Question: Hi i am beginner to java and doing small GUI using GridBagLayout. See the attached code and also the output . what i want is to place the JButtons on top left corner as per the position assigned in gridx and gridy . But it placing components in center instead of top left as expected , if i use Insets , gridx /gridy all that is working but not from proper coordinates so please see attached code and image and guide me about it
'''
public rect()
{
JPanel panel = new JPanel( new GridBagLayout());
GridBagConstraints gbc = new GridBagConstraints();
JButton nb1= new JButton("Button1 ");
JButton nb2= new JButton("Button2 ");
gbc.gridx=0;
gbc.gridy=0 ;
panel.add(nb1, gbc);
gbc.gridx=1;
gbc.gridy=1;
panel.add(nb2, gbc);
panel.setVisible(true);
JFrame frame = new JFrame("Address Book ");
frame.setDefaultCloseOperation (JFrame.EXIT_ON_CLOSE);
frame.setSize(300, 300 );
frame.add(panel);
frame.setVisible(true);
}
'''
: want these buttons on top left please guide me

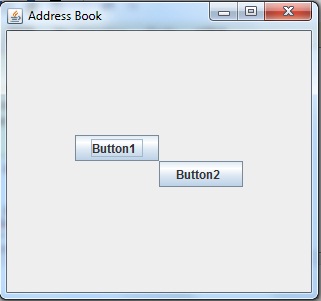
Answer: I think the problem is more the use of 'setSize(..)', you should rather use appropriate 'LayoutManager' and call <URL>':

'''
public static void main(String[] args) {
SwingUtilities.invokeLater(new Runnable() {
@Override
public void run() {
JPanel panel = new JPanel(new GridBagLayout());
JButton nb1 = new JButton("Button1 ");
JButton nb2 = new JButton("Button2 ");
GridBagConstraints gbc = new GridBagConstraints();
gbc.gridx = 0;
gbc.gridy = 0;
panel.add(nb1, gbc);
gbc.gridx = 1;
gbc.gridy = 1;
panel.add(nb2, gbc);
JFrame frame = new JFrame("Address Book ");
frame.setDefaultCloseOperation(JFrame.EXIT_ON_CLOSE);
frame.add(panel);
frame.pack();
frame.setVisible(true);
}
});
}
'''